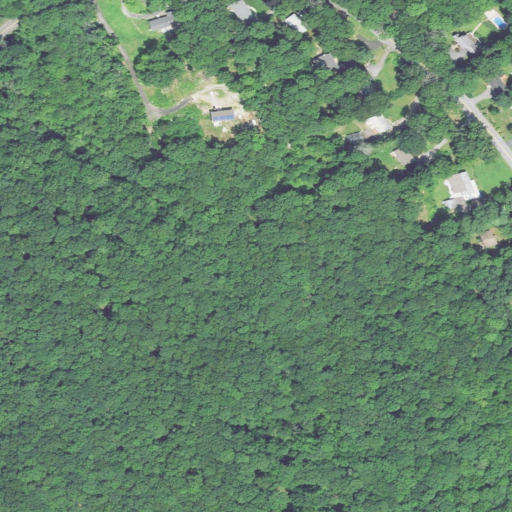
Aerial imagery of mountain in Connecticut named Mount Caesar containing deciduous forest, open development, low intensity development, woody wetlands, and medium intensity development